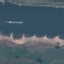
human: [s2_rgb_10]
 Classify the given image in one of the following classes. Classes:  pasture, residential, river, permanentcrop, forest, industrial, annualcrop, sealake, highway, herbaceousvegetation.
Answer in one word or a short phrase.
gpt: River